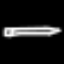
Label: pencil